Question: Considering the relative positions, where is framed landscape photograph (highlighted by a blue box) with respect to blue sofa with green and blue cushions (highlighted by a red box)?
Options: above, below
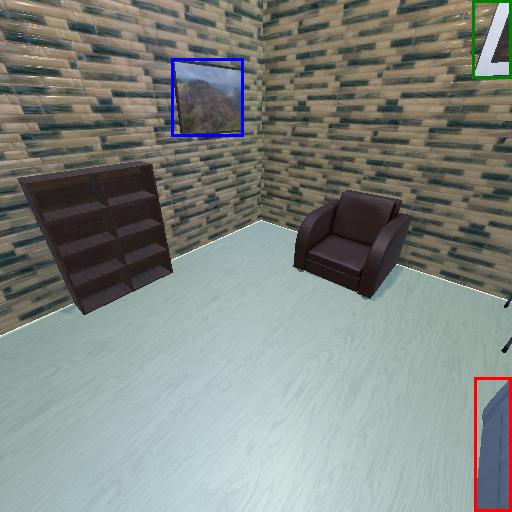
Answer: above